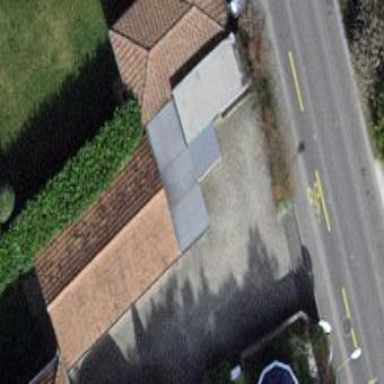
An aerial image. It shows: View of roof of building.